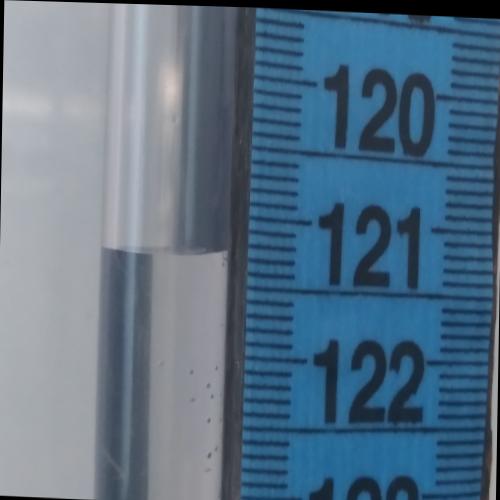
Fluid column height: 121.3 cm